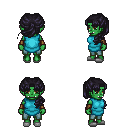
a pixel art fantasy rpg character, female body template, orc, green skin, teal tunic, teal pants, raven princess hairstyle, leather bracers, white slippers, four views (front, back, left, right), 2x2 character sprite sheet, small pixel art, hard edges, no anti-aliasing